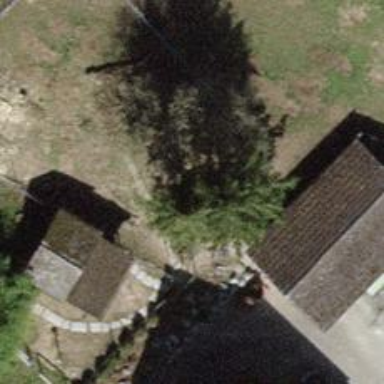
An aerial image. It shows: Urban area featuring tree as natural element.